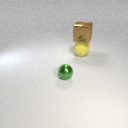
small green metal sphere in front of large yellow rubber sphere